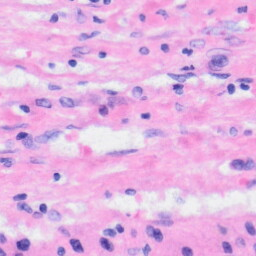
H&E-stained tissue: Liver